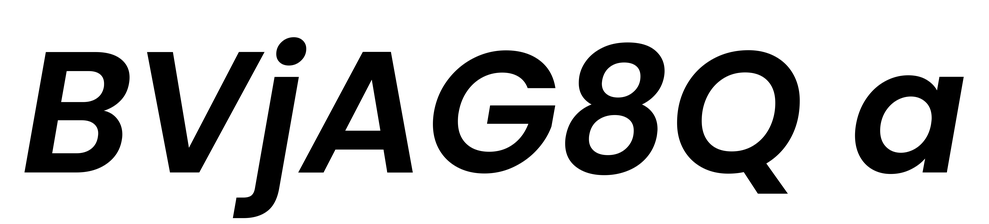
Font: Poppins-SemiBoldItalic